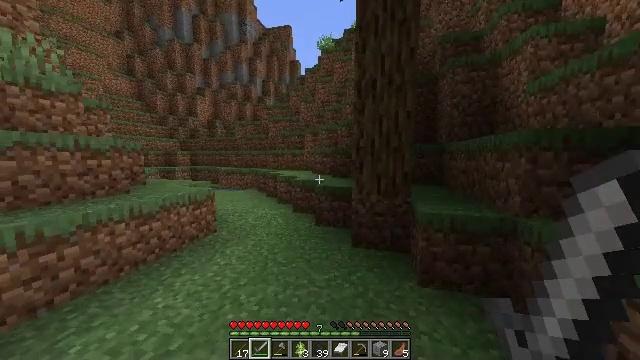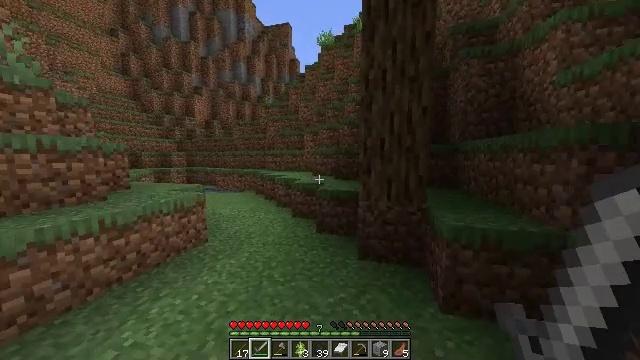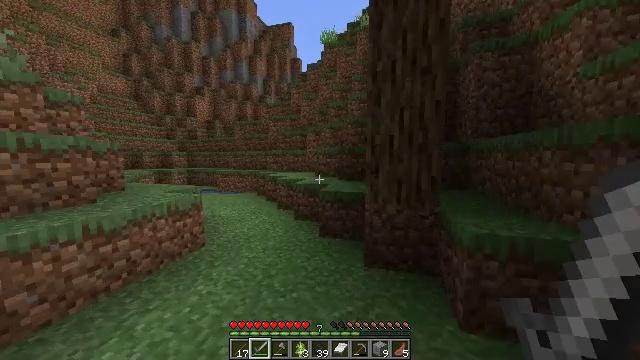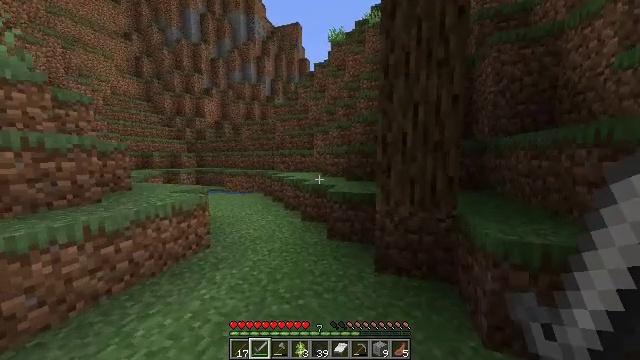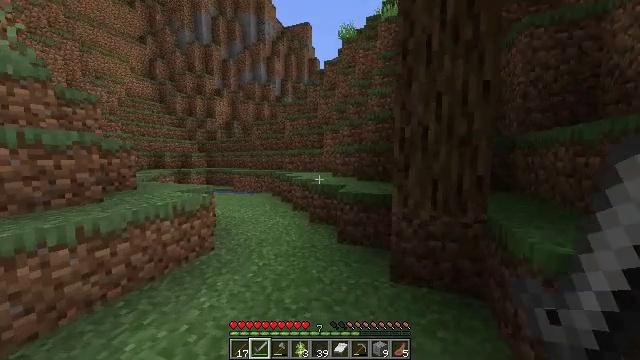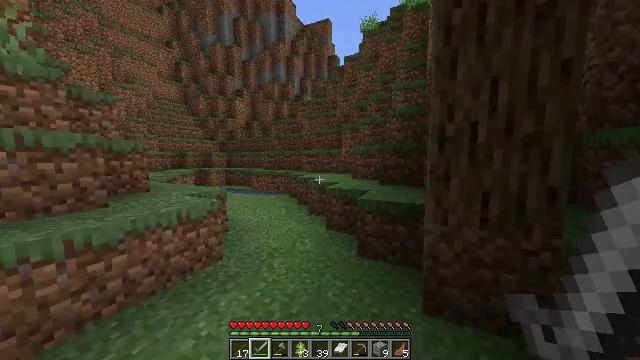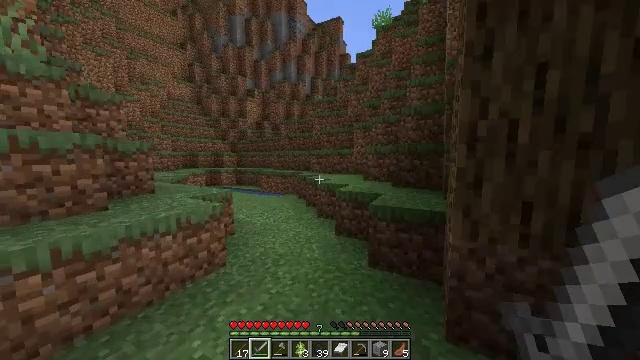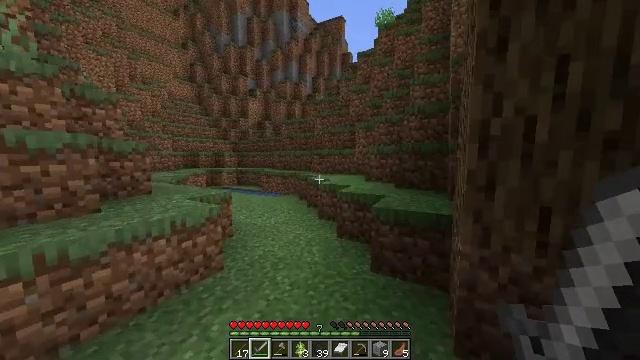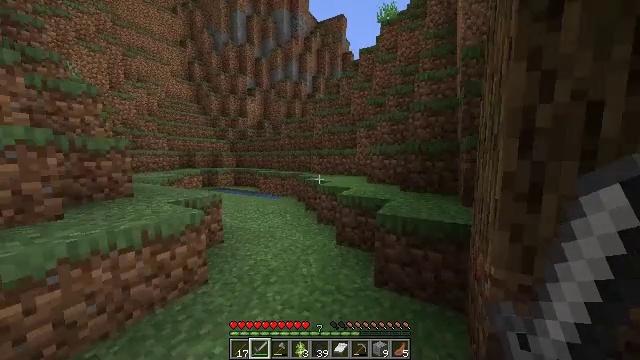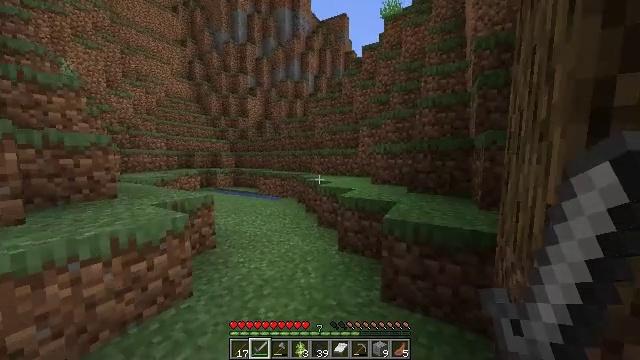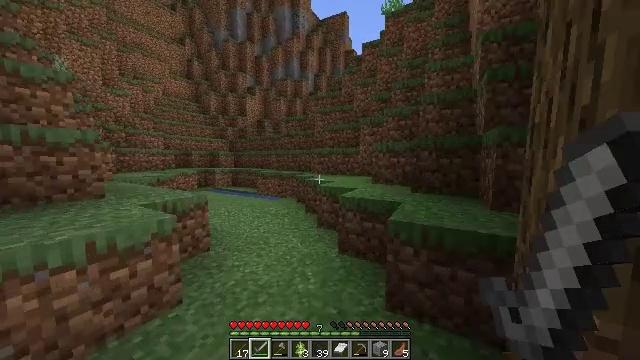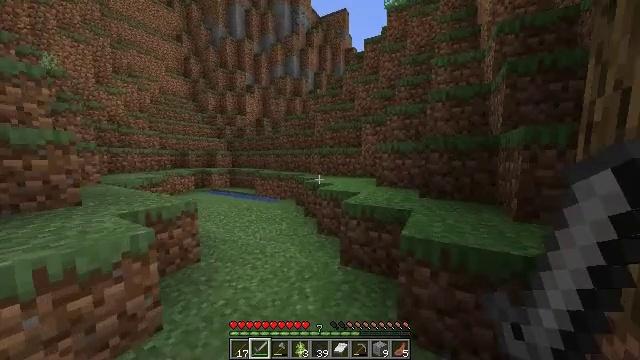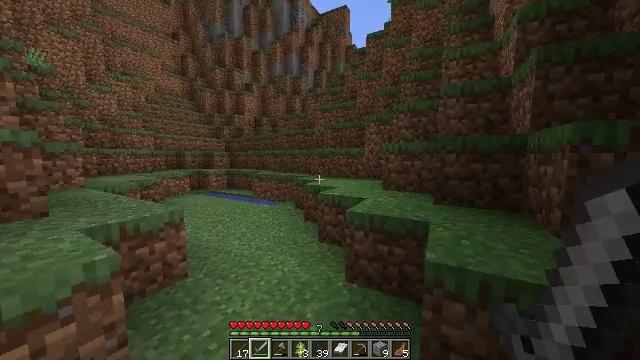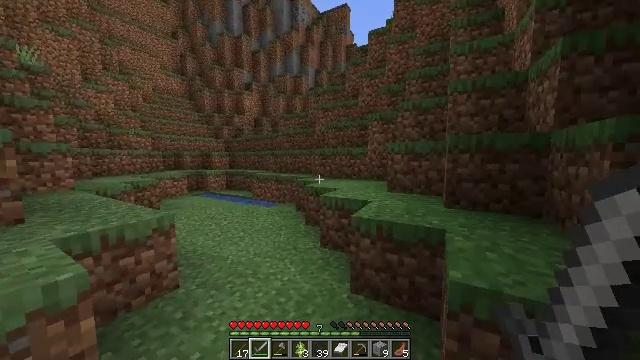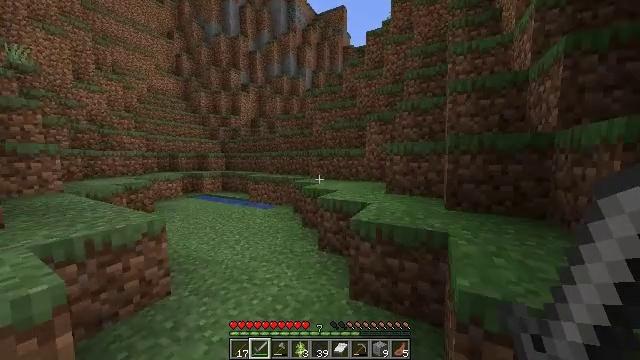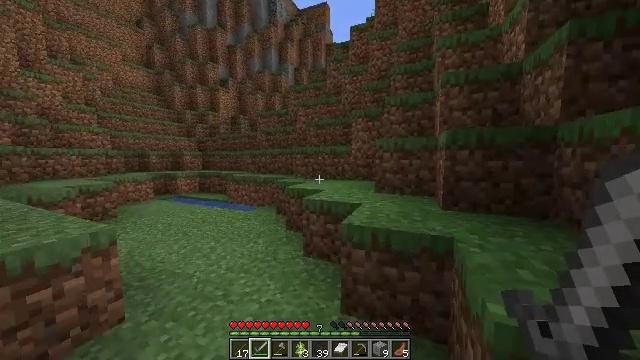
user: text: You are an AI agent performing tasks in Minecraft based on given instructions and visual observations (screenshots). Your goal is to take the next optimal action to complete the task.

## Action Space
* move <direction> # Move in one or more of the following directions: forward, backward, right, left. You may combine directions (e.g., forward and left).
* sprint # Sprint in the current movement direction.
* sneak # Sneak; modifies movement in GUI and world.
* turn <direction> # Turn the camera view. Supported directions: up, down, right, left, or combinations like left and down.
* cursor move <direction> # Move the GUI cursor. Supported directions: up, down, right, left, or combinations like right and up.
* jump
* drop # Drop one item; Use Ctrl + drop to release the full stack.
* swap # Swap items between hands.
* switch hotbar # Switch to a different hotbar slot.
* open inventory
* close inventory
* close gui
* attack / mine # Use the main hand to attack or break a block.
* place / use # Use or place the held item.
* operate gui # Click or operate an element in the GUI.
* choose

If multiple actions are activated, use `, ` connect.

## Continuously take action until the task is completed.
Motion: motion action
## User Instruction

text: Remove oak leaves from branches.
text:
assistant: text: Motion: move forward, sprint
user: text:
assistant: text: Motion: move forward, sprint
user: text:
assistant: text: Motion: move forward, sprint, turn left
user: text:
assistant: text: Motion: move forward, sprint, turn left
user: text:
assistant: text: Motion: move forward, sprint, turn left
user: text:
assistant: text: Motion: move forward, sprint, turn left
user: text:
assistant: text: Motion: move forward, sprint
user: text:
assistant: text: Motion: move forward, sprint
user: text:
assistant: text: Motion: move forward, sprint
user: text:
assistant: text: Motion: move forward, sprint
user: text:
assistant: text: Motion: move forward, sprint
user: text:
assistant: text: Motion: move forward, sprint
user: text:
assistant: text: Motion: move forward, sprint
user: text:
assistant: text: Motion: move forward, sprint
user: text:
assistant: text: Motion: move forward, sprint, turn right
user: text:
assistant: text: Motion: move forward, sprint, turn right
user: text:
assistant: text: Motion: move forward, sprint, turn right, jump
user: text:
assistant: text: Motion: move forward, sprint, turn right, jump
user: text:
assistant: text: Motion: move forward, sprint, turn right, jump
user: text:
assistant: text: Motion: move forward, sprint, turn right, jump
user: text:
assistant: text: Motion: move forward, sprint, turn right and up, jump
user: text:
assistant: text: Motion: move forward, sprint, turn right and up, jump
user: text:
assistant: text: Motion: move forward, sprint, turn right and up, jump
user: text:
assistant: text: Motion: move forward, sprint, turn right and up, jump
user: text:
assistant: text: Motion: move forward, sprint, turn right and up, jump
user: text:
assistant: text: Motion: move forward, sprint, jump
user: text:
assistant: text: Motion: move forward, sprint, turn right and up, jump
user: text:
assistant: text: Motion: move forward, sprint, turn right and up, jump
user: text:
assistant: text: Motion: move forward, sprint, turn right and up, jump
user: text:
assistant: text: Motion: move forward, sprint, turn right and up, jump